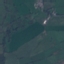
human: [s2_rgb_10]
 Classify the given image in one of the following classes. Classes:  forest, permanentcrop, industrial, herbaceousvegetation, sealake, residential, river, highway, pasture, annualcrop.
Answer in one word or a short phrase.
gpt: Pasture